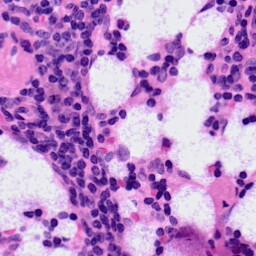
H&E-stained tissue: LymphNode